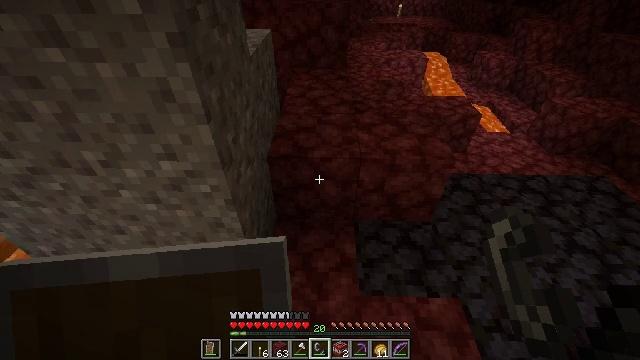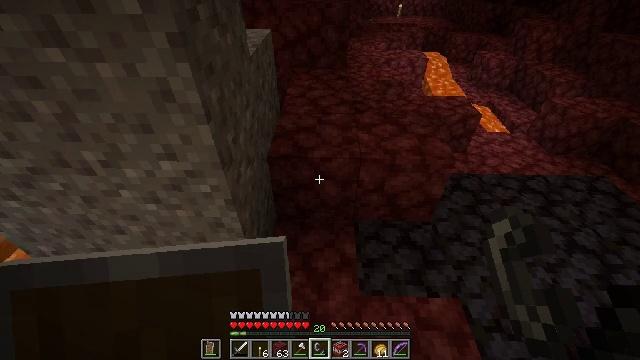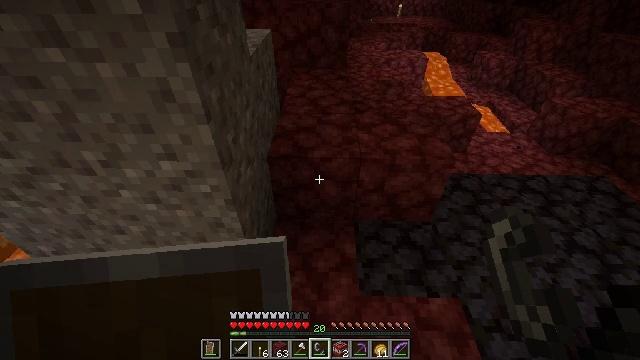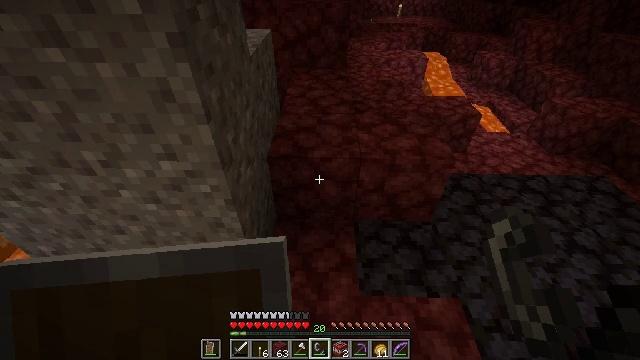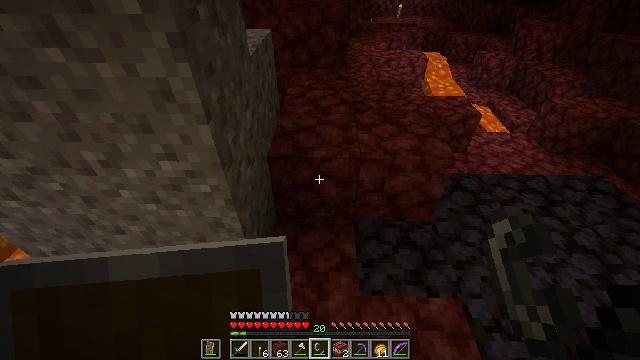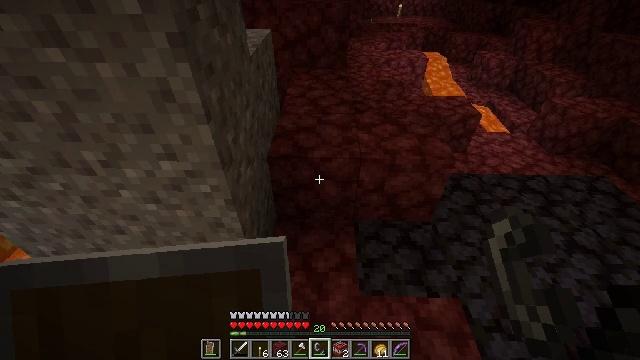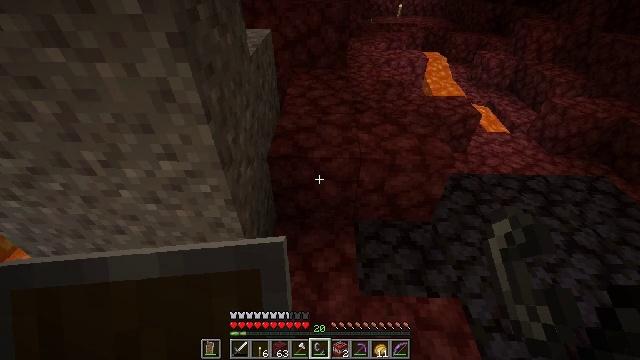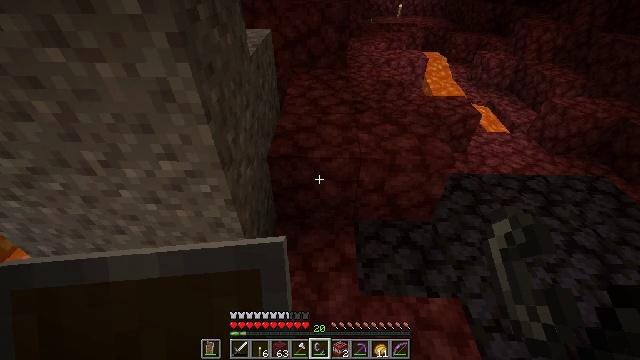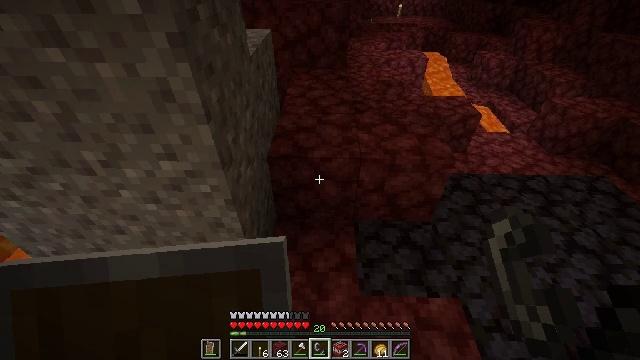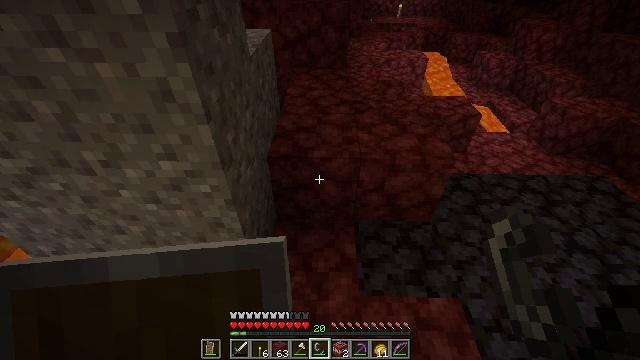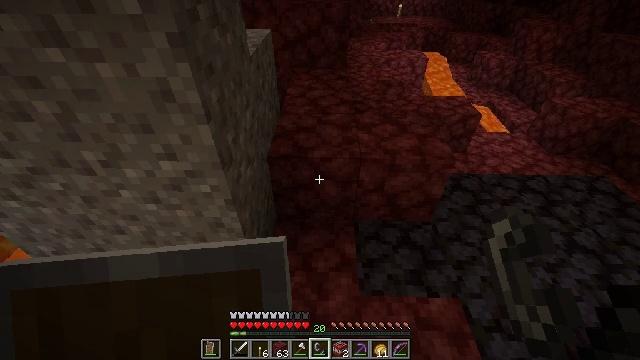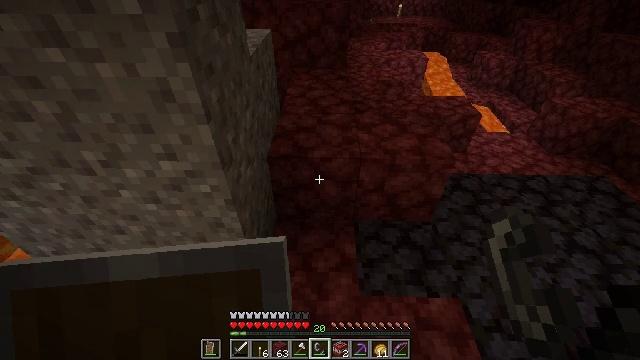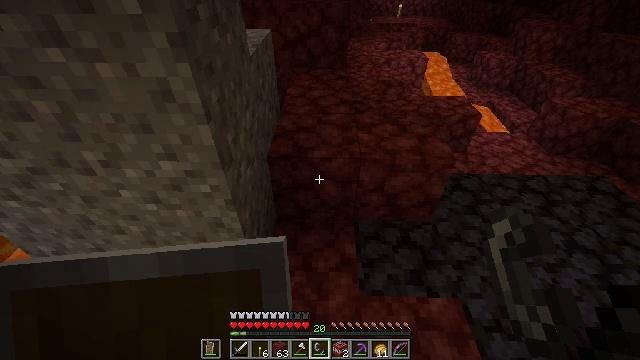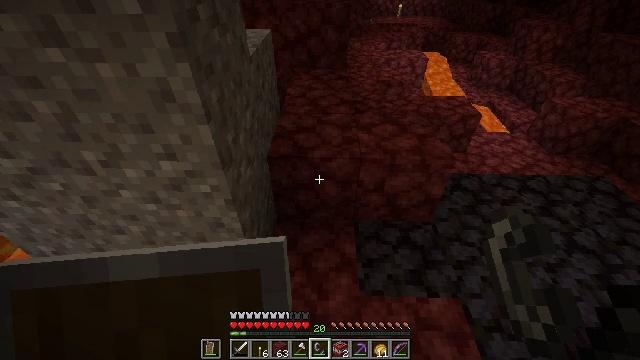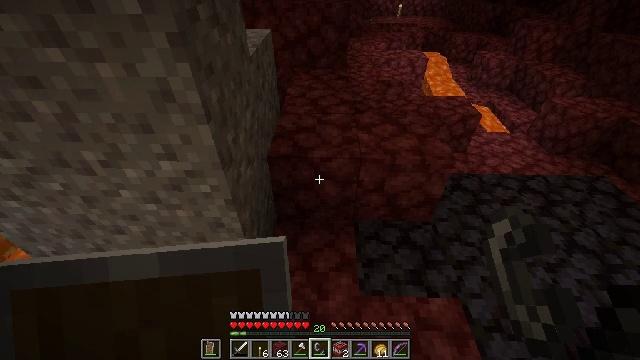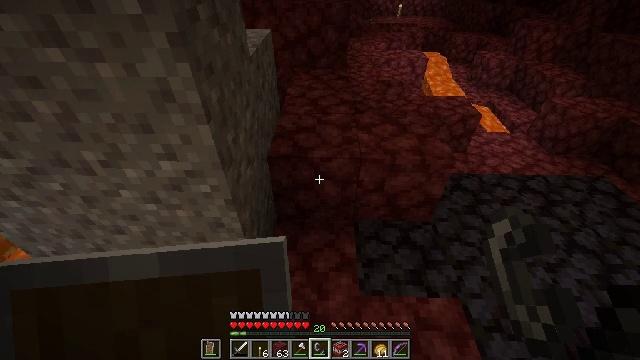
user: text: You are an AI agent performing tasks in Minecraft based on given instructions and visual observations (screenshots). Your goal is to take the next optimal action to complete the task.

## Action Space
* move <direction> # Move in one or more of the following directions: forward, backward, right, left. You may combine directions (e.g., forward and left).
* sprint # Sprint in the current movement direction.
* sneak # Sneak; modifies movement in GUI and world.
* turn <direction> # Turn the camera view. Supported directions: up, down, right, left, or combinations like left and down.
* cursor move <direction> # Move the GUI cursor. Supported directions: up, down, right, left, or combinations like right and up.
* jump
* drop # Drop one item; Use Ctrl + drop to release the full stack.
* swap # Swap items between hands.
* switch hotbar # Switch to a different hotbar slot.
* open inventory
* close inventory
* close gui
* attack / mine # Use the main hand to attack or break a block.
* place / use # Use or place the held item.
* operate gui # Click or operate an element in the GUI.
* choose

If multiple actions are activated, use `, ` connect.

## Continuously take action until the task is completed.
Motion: motion action
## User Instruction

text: Find and extract ancient debris from the Nether.
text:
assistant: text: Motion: no_op
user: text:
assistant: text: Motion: no_op
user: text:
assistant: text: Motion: no_op
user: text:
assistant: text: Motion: no_op
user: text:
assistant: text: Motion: no_op
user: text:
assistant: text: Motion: no_op
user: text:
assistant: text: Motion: no_op
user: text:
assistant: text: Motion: no_op
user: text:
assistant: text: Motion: no_op
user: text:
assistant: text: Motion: no_op
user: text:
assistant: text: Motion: no_op
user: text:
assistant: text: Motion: no_op
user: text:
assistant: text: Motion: no_op
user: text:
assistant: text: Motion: no_op
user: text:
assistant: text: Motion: no_op
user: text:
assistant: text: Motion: no_op
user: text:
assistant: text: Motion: no_op
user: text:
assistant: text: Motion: no_op
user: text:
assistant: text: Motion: no_op
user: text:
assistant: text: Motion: no_op
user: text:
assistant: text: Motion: no_op
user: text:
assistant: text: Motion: no_op
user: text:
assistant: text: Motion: no_op
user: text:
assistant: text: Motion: no_op
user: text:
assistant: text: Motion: no_op
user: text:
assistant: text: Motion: no_op
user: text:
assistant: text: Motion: no_op
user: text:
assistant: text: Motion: no_op
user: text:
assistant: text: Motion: no_op
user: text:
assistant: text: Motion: no_op